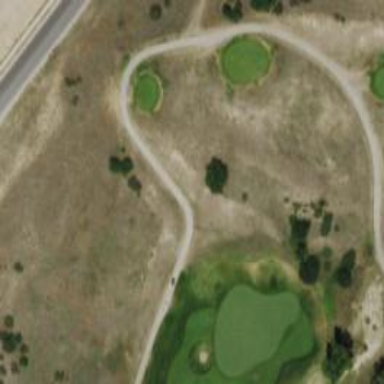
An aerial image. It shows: Service road used as golf cart path.